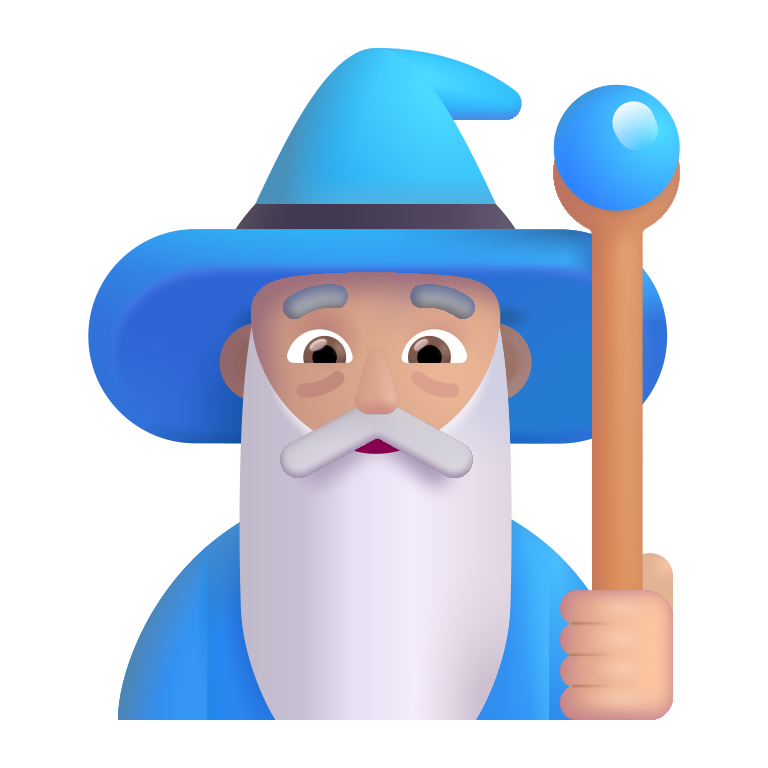
man mage color  light